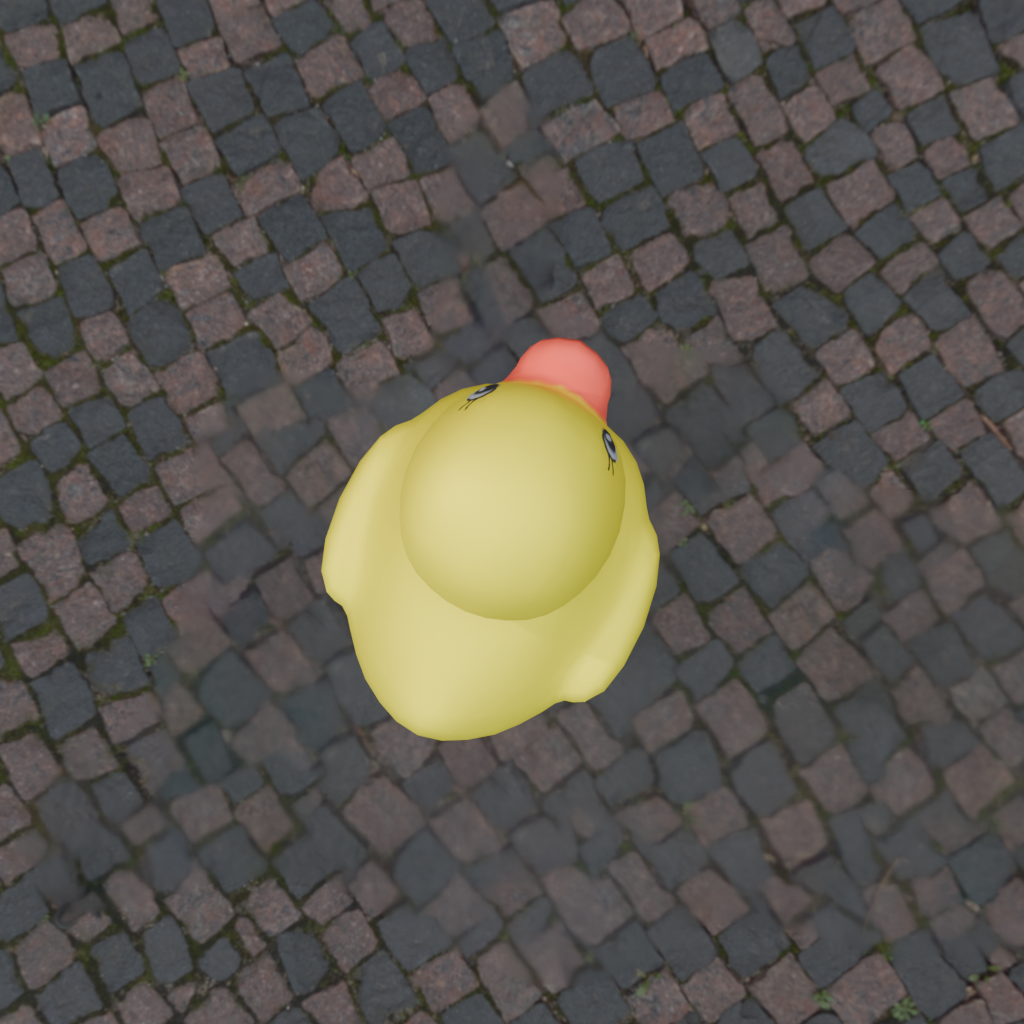
an image of a yellow rubber duck seen from <top> ourtyard with historic red brick buildings.